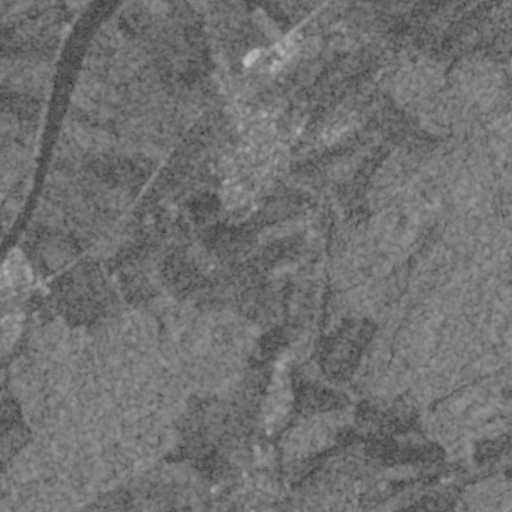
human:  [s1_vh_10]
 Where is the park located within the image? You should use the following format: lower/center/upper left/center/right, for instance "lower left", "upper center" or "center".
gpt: The park is located in the center of the image.
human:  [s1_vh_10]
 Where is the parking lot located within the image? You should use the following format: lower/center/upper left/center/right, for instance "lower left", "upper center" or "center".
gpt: The parking lot is located in the center left of the image.
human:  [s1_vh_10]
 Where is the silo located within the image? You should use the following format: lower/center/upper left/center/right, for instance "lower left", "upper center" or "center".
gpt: The silo is located in the lower right of the image.
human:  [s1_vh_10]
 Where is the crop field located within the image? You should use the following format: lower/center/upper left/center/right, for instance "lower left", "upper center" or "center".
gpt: There is no crop field in the image.

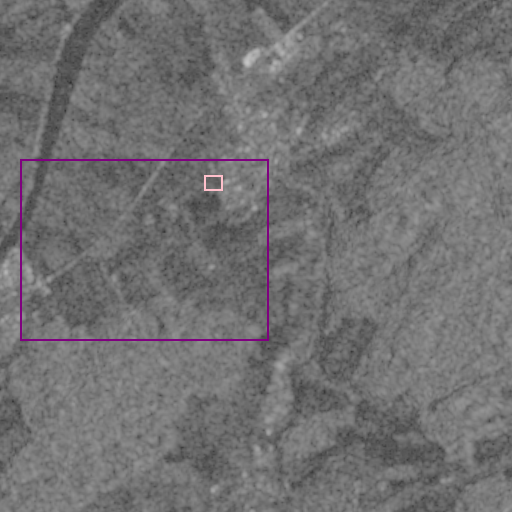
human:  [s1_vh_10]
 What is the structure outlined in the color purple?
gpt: The structure outlined in purple is a crop field.
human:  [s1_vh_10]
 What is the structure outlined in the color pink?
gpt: The structure outlined in pink is a park.
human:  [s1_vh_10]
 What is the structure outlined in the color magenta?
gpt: There is no magenta outline.